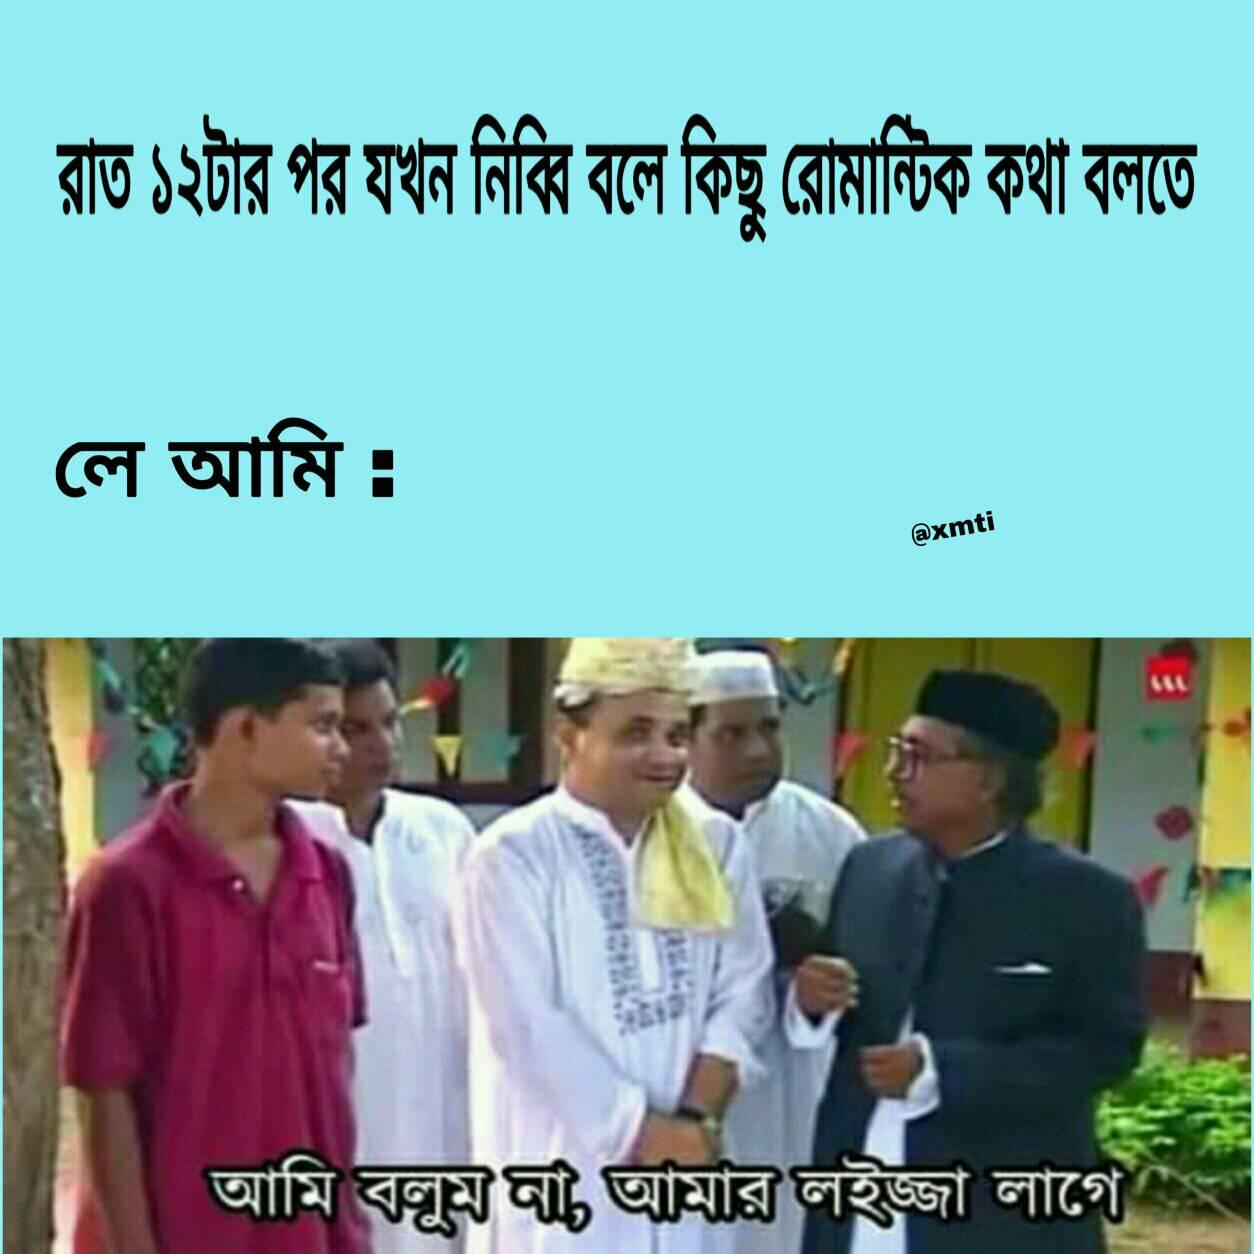
Caption: রাত ১২টার পর যখন নিব্বি বলে কিছু রোমান্টিক কথা বলতে     লে আমি :   আমি বলুম না , আমার লইজ্জা লাগে
Label: non-hate